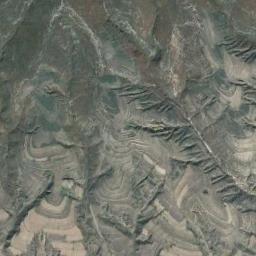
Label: mountain